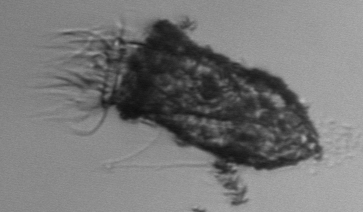
Label: Tintinnopsis